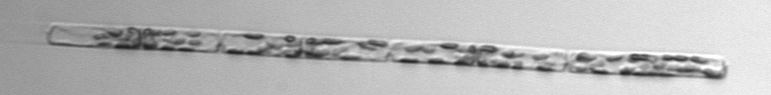
Label: Dactyliosolen_fragilissimus